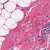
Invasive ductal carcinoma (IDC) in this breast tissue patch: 0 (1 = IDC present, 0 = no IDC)